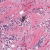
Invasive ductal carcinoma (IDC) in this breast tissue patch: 1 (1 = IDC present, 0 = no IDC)